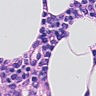
Metastatic tissue present: no